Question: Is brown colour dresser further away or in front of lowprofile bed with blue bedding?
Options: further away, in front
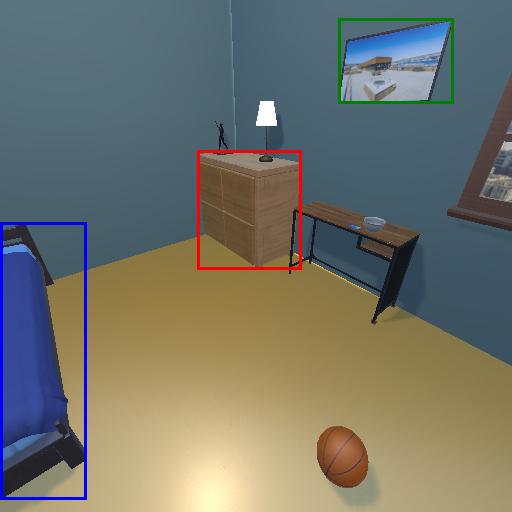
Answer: further away